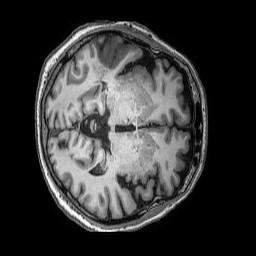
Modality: T1w
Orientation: axial
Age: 70
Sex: male
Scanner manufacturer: philips
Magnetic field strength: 3 T
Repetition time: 0.007106 s
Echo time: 0.00327 s